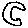
Label: moon